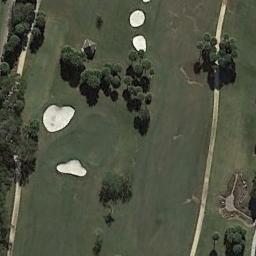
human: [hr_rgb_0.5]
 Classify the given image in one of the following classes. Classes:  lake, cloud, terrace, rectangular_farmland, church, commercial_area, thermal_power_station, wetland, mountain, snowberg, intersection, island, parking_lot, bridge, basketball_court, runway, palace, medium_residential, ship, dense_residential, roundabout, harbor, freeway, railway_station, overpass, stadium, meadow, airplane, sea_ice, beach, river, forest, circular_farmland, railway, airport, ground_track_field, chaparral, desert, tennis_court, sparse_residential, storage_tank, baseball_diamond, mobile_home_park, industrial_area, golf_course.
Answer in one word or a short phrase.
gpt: golf_course